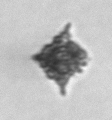
Label: Dictyocha